【题型】填空题　【知识点】立体几何　【难度】hard
两个边长为 2 的正方形 $ABCD$ 和 $ADEF$ 各与对方所在平面垂直, $M, N$ 分别是对角线 $AE, BD$ 上的点, 且 $EM = DN$, 则 $M, N$ 两点间的最短距离为\underline{\quad $\sqrt{2}$ \quad}.

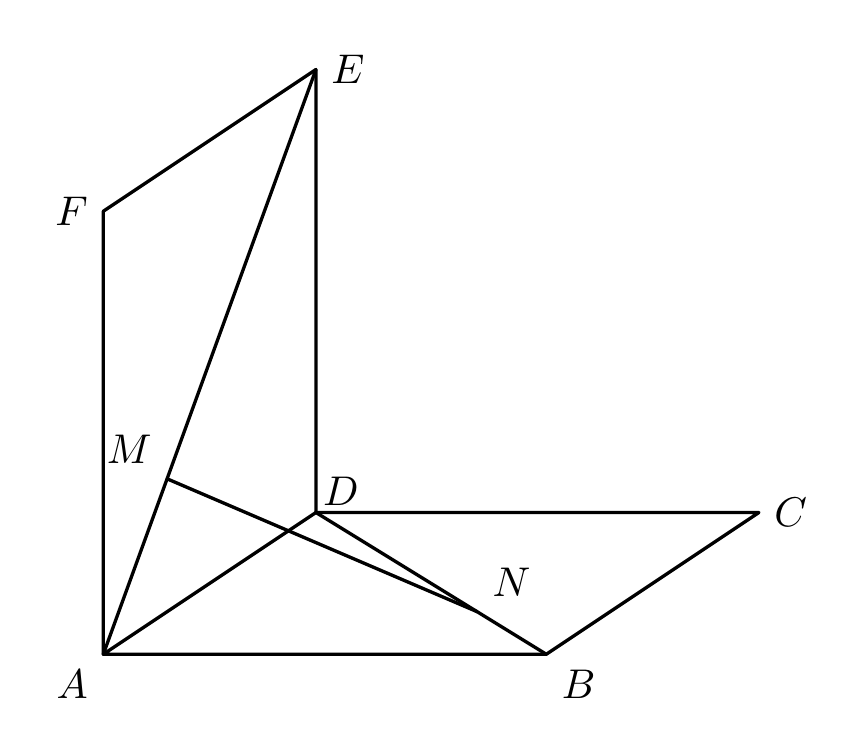
【解答】
【答案】 $\sqrt{2}$

【分析】 过点 $M$ 作 $MG \parallel DE$, 交 $AD$ 于点 $G$, 连接 $NG$, 设 $EM = x$, $MN = y$, 由题意证明 $GN \parallel AB$, 进而根据面面垂直的性质定理证 $MG \perp GN$, 根据勾股定理即可得 $MG, GN$ 与 $NM$ 的数量关系, 即可求得 $M, N$ 两点间的最短距离.

【详解】 过点 $M$ 作 $MG \parallel DE$, 交 $AD$ 于点 $G$, 连接 $NG$,

设 $EM = x$, $MN = y$,

因为 $MG \parallel DE$, 所以 $\frac{AM}{ME} = \frac{AG}{GD}$,

由已知可得, $AE = BD = \sqrt{4+4} = 2\sqrt{2}$, $EM = DN = x$,

所以, $AM = BN$, $\frac{AM}{ME} = \frac{BN}{ND}$,

所以, $\frac{AG}{GD} = \frac{BN}{ND} = \frac{AM}{ME}$,

所以, $GN \parallel AB$,

又 $AB \parallel CD$, 所以 $GN \parallel CD$,

由 $MG \parallel DE$, $AM = AE - EM = 2\sqrt{2} - x$,

所以, $\frac{MG}{ED} = \frac{AM}{AE}$,

所以, $MG = \frac{AM \cdot ED}{AE} = \frac{2(2\sqrt{2} - x)}{2\sqrt{2}} = \frac{4 - \sqrt{2}x}{2}$,

同理可得, $GN = \frac{DN \cdot AB}{DB} = \frac{2x}{2\sqrt{2}} = \frac{\sqrt{2}x}{2}$,

又平面 $ABCD \perp$ 平面 $ADEF$, 平面 $ABCD \cap$ 平面 $ADEF = AD$, $ED \perp AD$, $ED \subset$ 平面 $ADEF$,

所以, $ED \perp$ 平面 $ABCD$,

因为 $CD \subset$ 平面 $ABCD$, 所以 $ED \perp CD$,

因为 $MG \parallel DE$, $GN \parallel CD$, 所以 $MG \perp GN$,

所以, $\triangle MGN$ 是直角三角形,

所以, $MN^2 = MG^2 + GN^2 = \left( \frac{4 - \sqrt{2}x}{2} \right)^2 + \left( \frac{\sqrt{2}x}{2} \right)^2$

$= x^2 - 2\sqrt{2}x + 4 = (x - \sqrt{2})^2 + 2$,

即 $y = \sqrt{(x - \sqrt{2})^2 + 2} \ (0 \le x \le 2\sqrt{2})$,

所以当 $x = \sqrt{2}$, 即 $M, N$ 分别为线段 $AE, BD$ 中点时, $MN$ 有最小值 $\sqrt{2}$,

即 $M, N$ 两点间的最短距离为 $\sqrt{2}$,

故答案为: $\sqrt{2}$.

【点睛】 关键点睛: 本题的关键通过面面垂直的性质证明 $ED \perp CD$, 再根据 $MG \parallel DE$, $GN \parallel CD$, 证明 $\triangle MGN$ 是直角三角形.
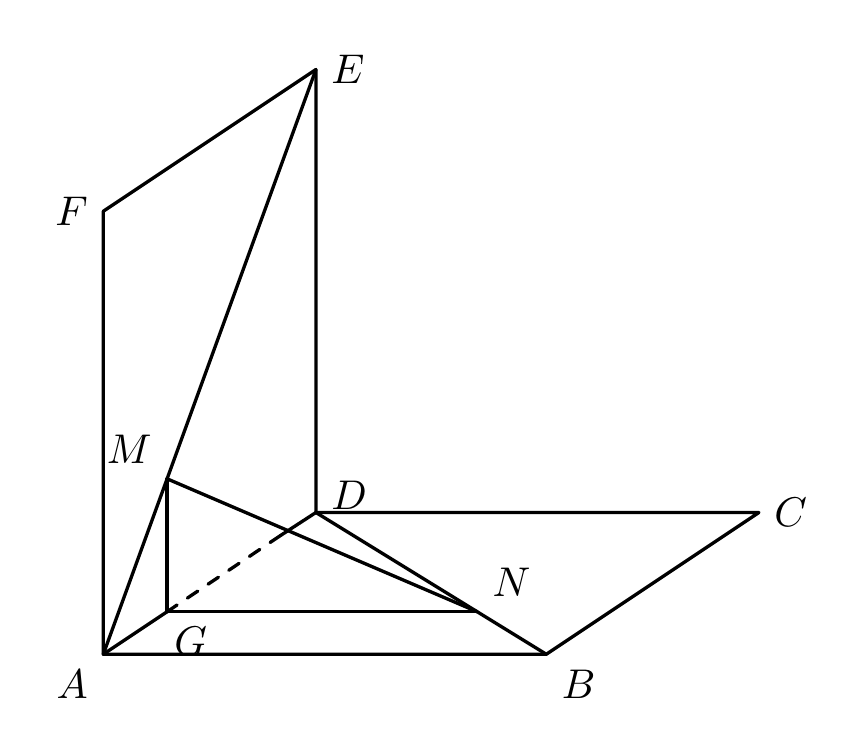